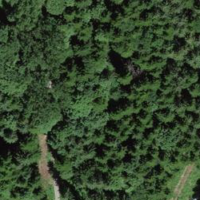
EUNIS habitat code: 43
Species observed at this site:
Aegopodium podagraria